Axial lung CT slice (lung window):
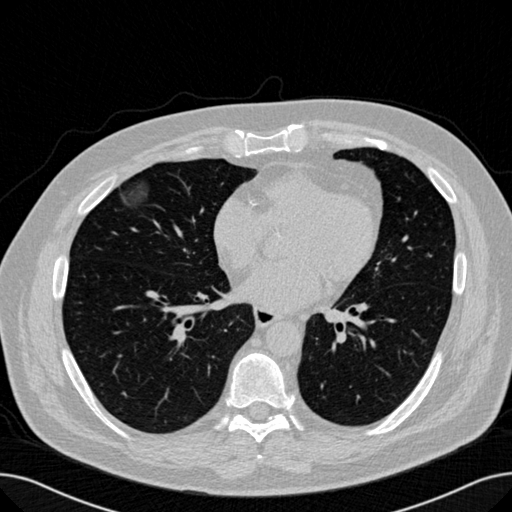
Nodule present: no